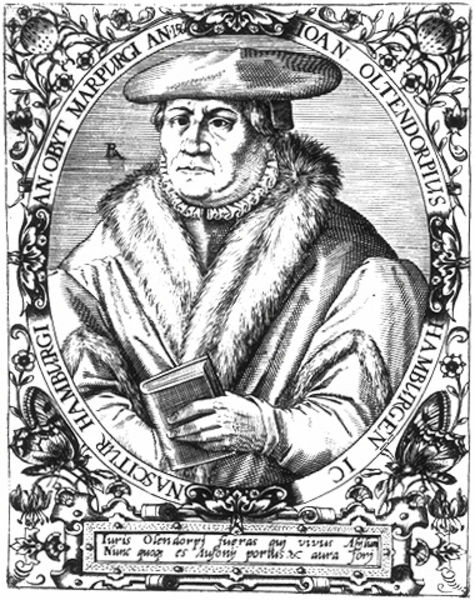
Titel: Bildnis des Johannes Oldendorp
Künstler: Matthaeus (d.Ä.) Becker
Institution: (Seriendruck)
Schlagwörter: hand, mann, umhang, weiß, blume, blumen, finger, grau, haar, hut, mund, nase, schwarz, zeichnung, blick, blüten, haube, ornament, kappe, mütze, arm, augen, bibel, halten, kragen, mensch, pelz, rahmen, ärmel, bildnis, halskrause, herr, portrait, porträt, signatur, mantel, kaufmann, person, pflanze, augenbrauen, kinn, lippen, renaissance, schulter, schultern, oval, ranken, holzschnitt, schrift, grafik, graphik, rand, kartusche, inschrift, brauen, ornamente, deutsch, stola, schild, tusche, buch, medaillon, religion, druck, monogramm, schraffur, radierung, stich, seite, schwarzweiß, text, beschriftung, nerz, schmetterling, schielen, ranke, buchdruck, buchseite, pelzkragen, büchlein, doppelkinn, luther, gelehrter, schmetterlinge, kupferstich, verzierungen, groteske, arabeske, latein, lateinisch, hamburg, martin, blattranke, oranment, martin luther, spinne, reformator, ovel, schift, oal, haltenlatein, pporträt, schielt, kartoffelnase, iuris